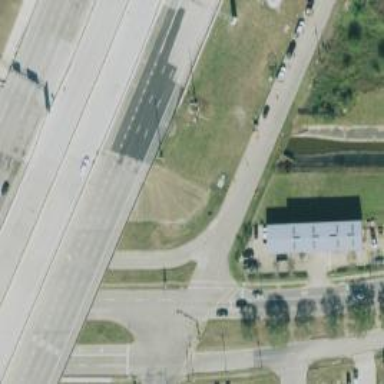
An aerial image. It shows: Secondary road with frontage access.